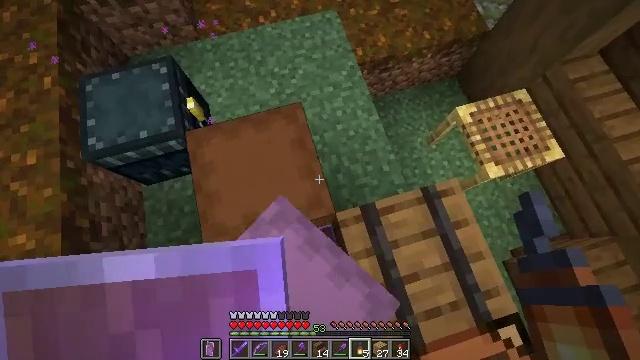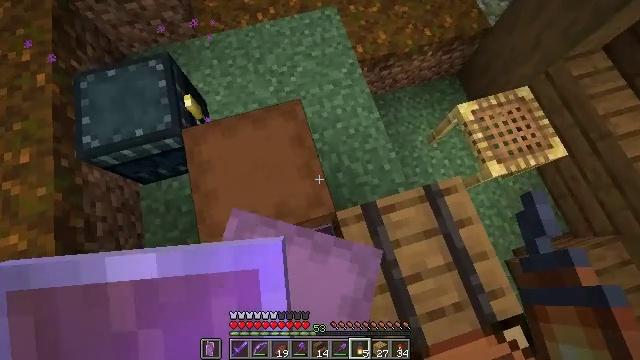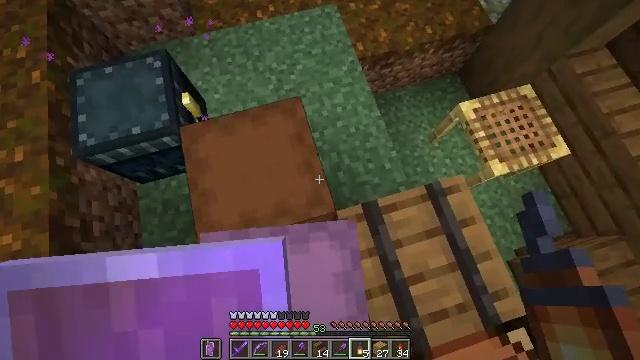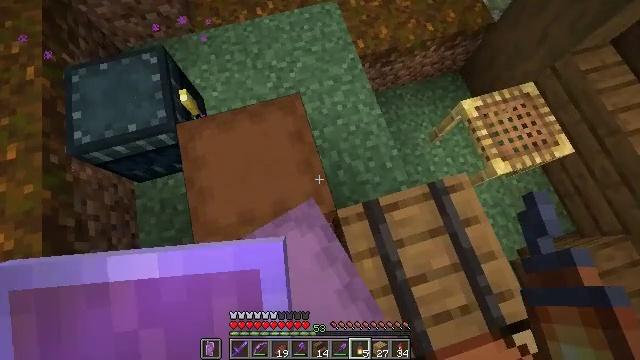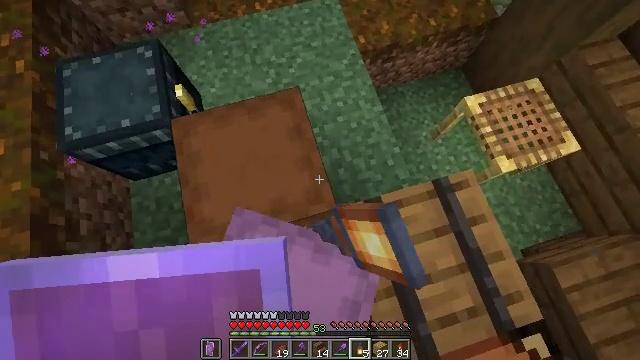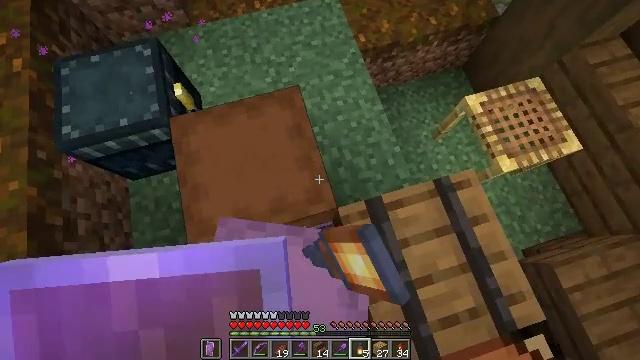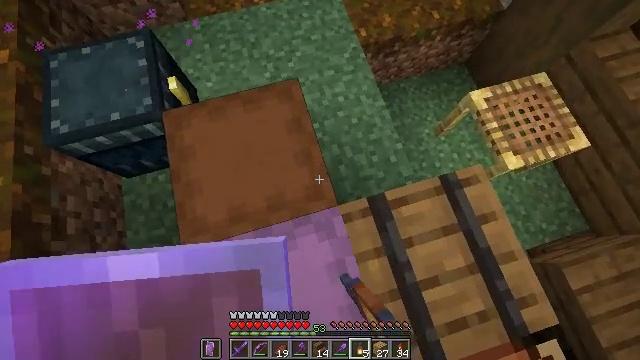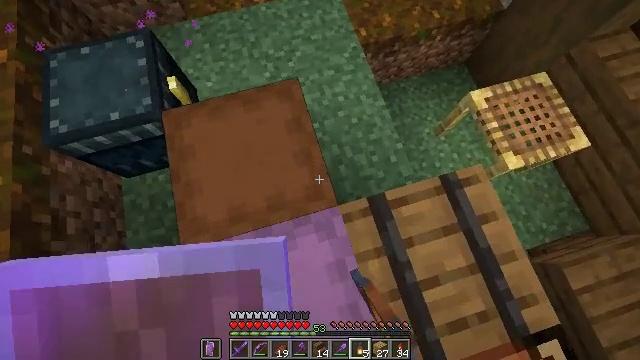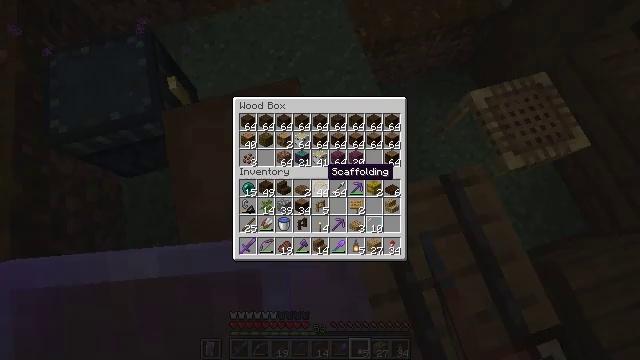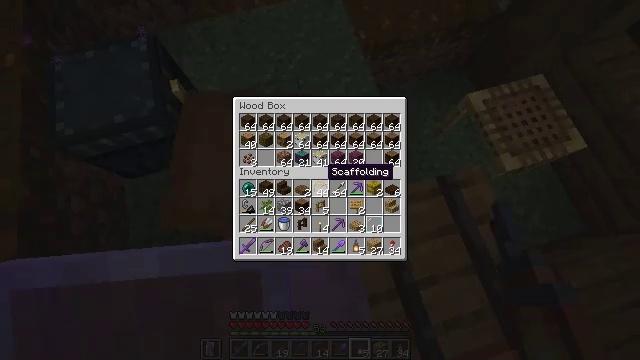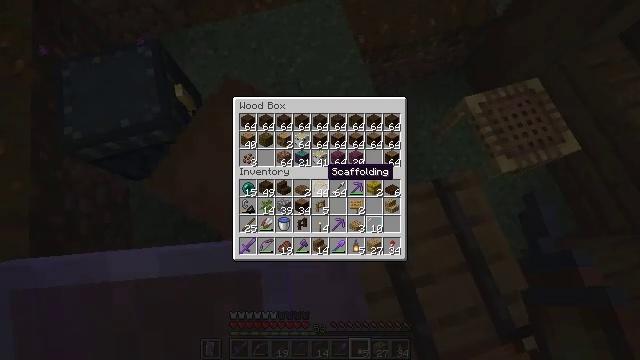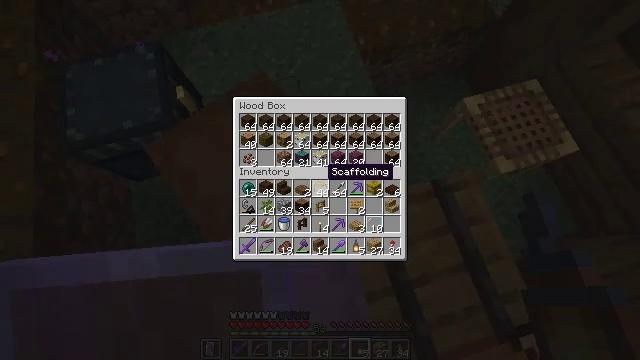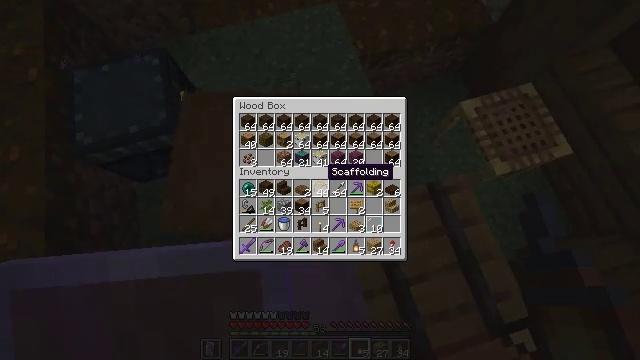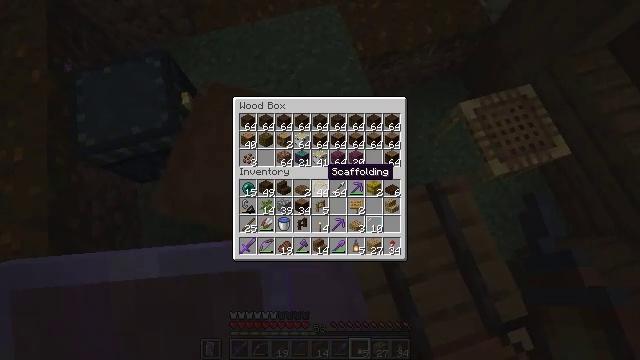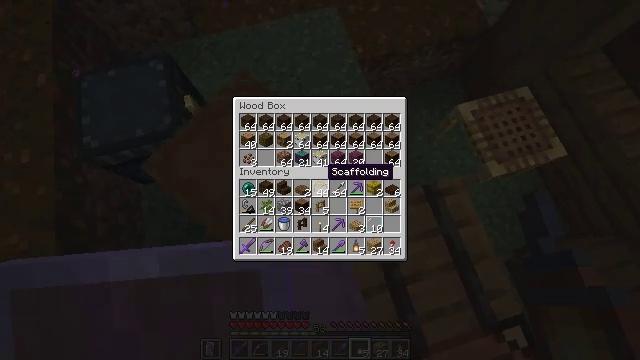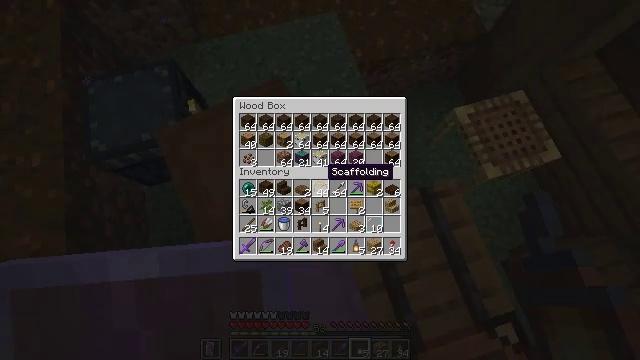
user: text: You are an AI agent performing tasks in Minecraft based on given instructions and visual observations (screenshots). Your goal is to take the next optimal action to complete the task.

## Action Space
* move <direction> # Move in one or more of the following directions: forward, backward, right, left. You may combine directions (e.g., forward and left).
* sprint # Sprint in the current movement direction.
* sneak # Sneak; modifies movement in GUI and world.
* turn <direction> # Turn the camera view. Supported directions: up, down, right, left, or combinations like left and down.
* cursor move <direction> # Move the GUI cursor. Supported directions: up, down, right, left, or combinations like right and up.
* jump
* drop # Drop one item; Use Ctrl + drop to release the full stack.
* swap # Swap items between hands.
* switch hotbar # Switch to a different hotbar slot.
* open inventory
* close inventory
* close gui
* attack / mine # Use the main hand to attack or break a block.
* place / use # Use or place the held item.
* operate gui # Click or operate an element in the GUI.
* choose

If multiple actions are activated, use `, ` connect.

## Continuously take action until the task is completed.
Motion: motion action
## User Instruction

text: Left click on the crafting table
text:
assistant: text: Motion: no_op
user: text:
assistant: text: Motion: no_op
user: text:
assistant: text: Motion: use / place
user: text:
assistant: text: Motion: use / place
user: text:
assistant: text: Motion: use / place
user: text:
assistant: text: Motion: no_op
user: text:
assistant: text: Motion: no_op
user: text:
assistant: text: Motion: no_op
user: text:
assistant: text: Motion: no_op
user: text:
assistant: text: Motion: no_op
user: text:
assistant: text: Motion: no_op
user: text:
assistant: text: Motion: no_op
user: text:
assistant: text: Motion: no_op
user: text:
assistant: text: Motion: no_op
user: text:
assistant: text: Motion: no_op
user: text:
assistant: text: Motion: no_op
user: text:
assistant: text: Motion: no_op
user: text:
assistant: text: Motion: turn right
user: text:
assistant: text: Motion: turn right
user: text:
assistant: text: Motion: turn right
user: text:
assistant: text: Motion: no_op
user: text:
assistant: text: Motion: turn left
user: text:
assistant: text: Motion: turn left
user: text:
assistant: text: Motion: no_op
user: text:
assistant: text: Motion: no_op
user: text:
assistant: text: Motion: no_op
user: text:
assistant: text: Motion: no_op
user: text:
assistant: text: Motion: no_op
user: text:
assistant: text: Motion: no_op
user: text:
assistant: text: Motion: no_op